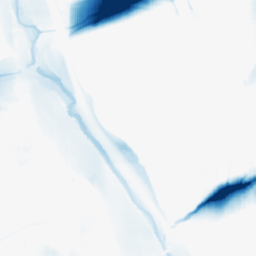
Category: morphological
Decomposition family: morphological_square
Decomposition parameters: operation: closing
size: 50
Upsampling method: regularized
Upsampling parameters: scale: 2
lambda_reg: 0.001
Upsampling scale: 2